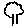
Label: tree